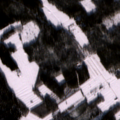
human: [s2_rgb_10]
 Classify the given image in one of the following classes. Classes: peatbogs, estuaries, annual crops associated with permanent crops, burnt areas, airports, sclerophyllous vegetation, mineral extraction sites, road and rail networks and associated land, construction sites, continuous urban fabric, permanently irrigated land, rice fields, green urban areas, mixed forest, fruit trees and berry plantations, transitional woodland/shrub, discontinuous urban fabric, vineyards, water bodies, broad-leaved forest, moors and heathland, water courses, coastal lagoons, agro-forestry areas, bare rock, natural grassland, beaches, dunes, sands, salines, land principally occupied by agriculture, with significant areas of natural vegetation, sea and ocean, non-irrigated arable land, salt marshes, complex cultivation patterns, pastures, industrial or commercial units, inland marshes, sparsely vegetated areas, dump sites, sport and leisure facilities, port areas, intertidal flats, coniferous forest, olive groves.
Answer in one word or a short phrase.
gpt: land principally occupied by agriculture, with significant areas of natural vegetation, coniferous forest, mixed forest